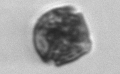
Label: Scrippsiella